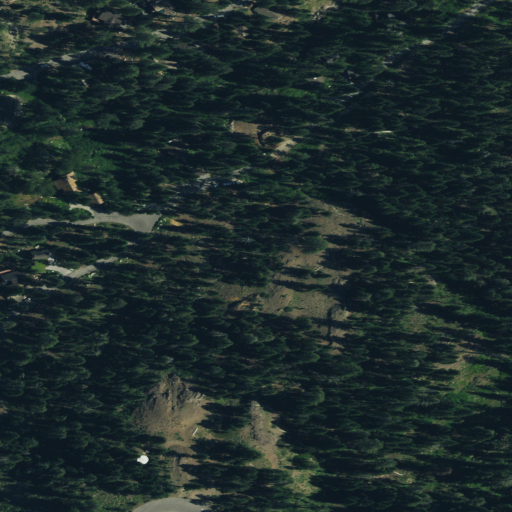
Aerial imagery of plain(s) in California named Alpine Meadows containing evergreen forest, open development, shrub, and low intensity development